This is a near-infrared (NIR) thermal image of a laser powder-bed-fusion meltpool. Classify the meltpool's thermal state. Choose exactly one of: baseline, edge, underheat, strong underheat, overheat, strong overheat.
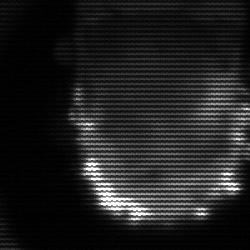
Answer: baseline